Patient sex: M
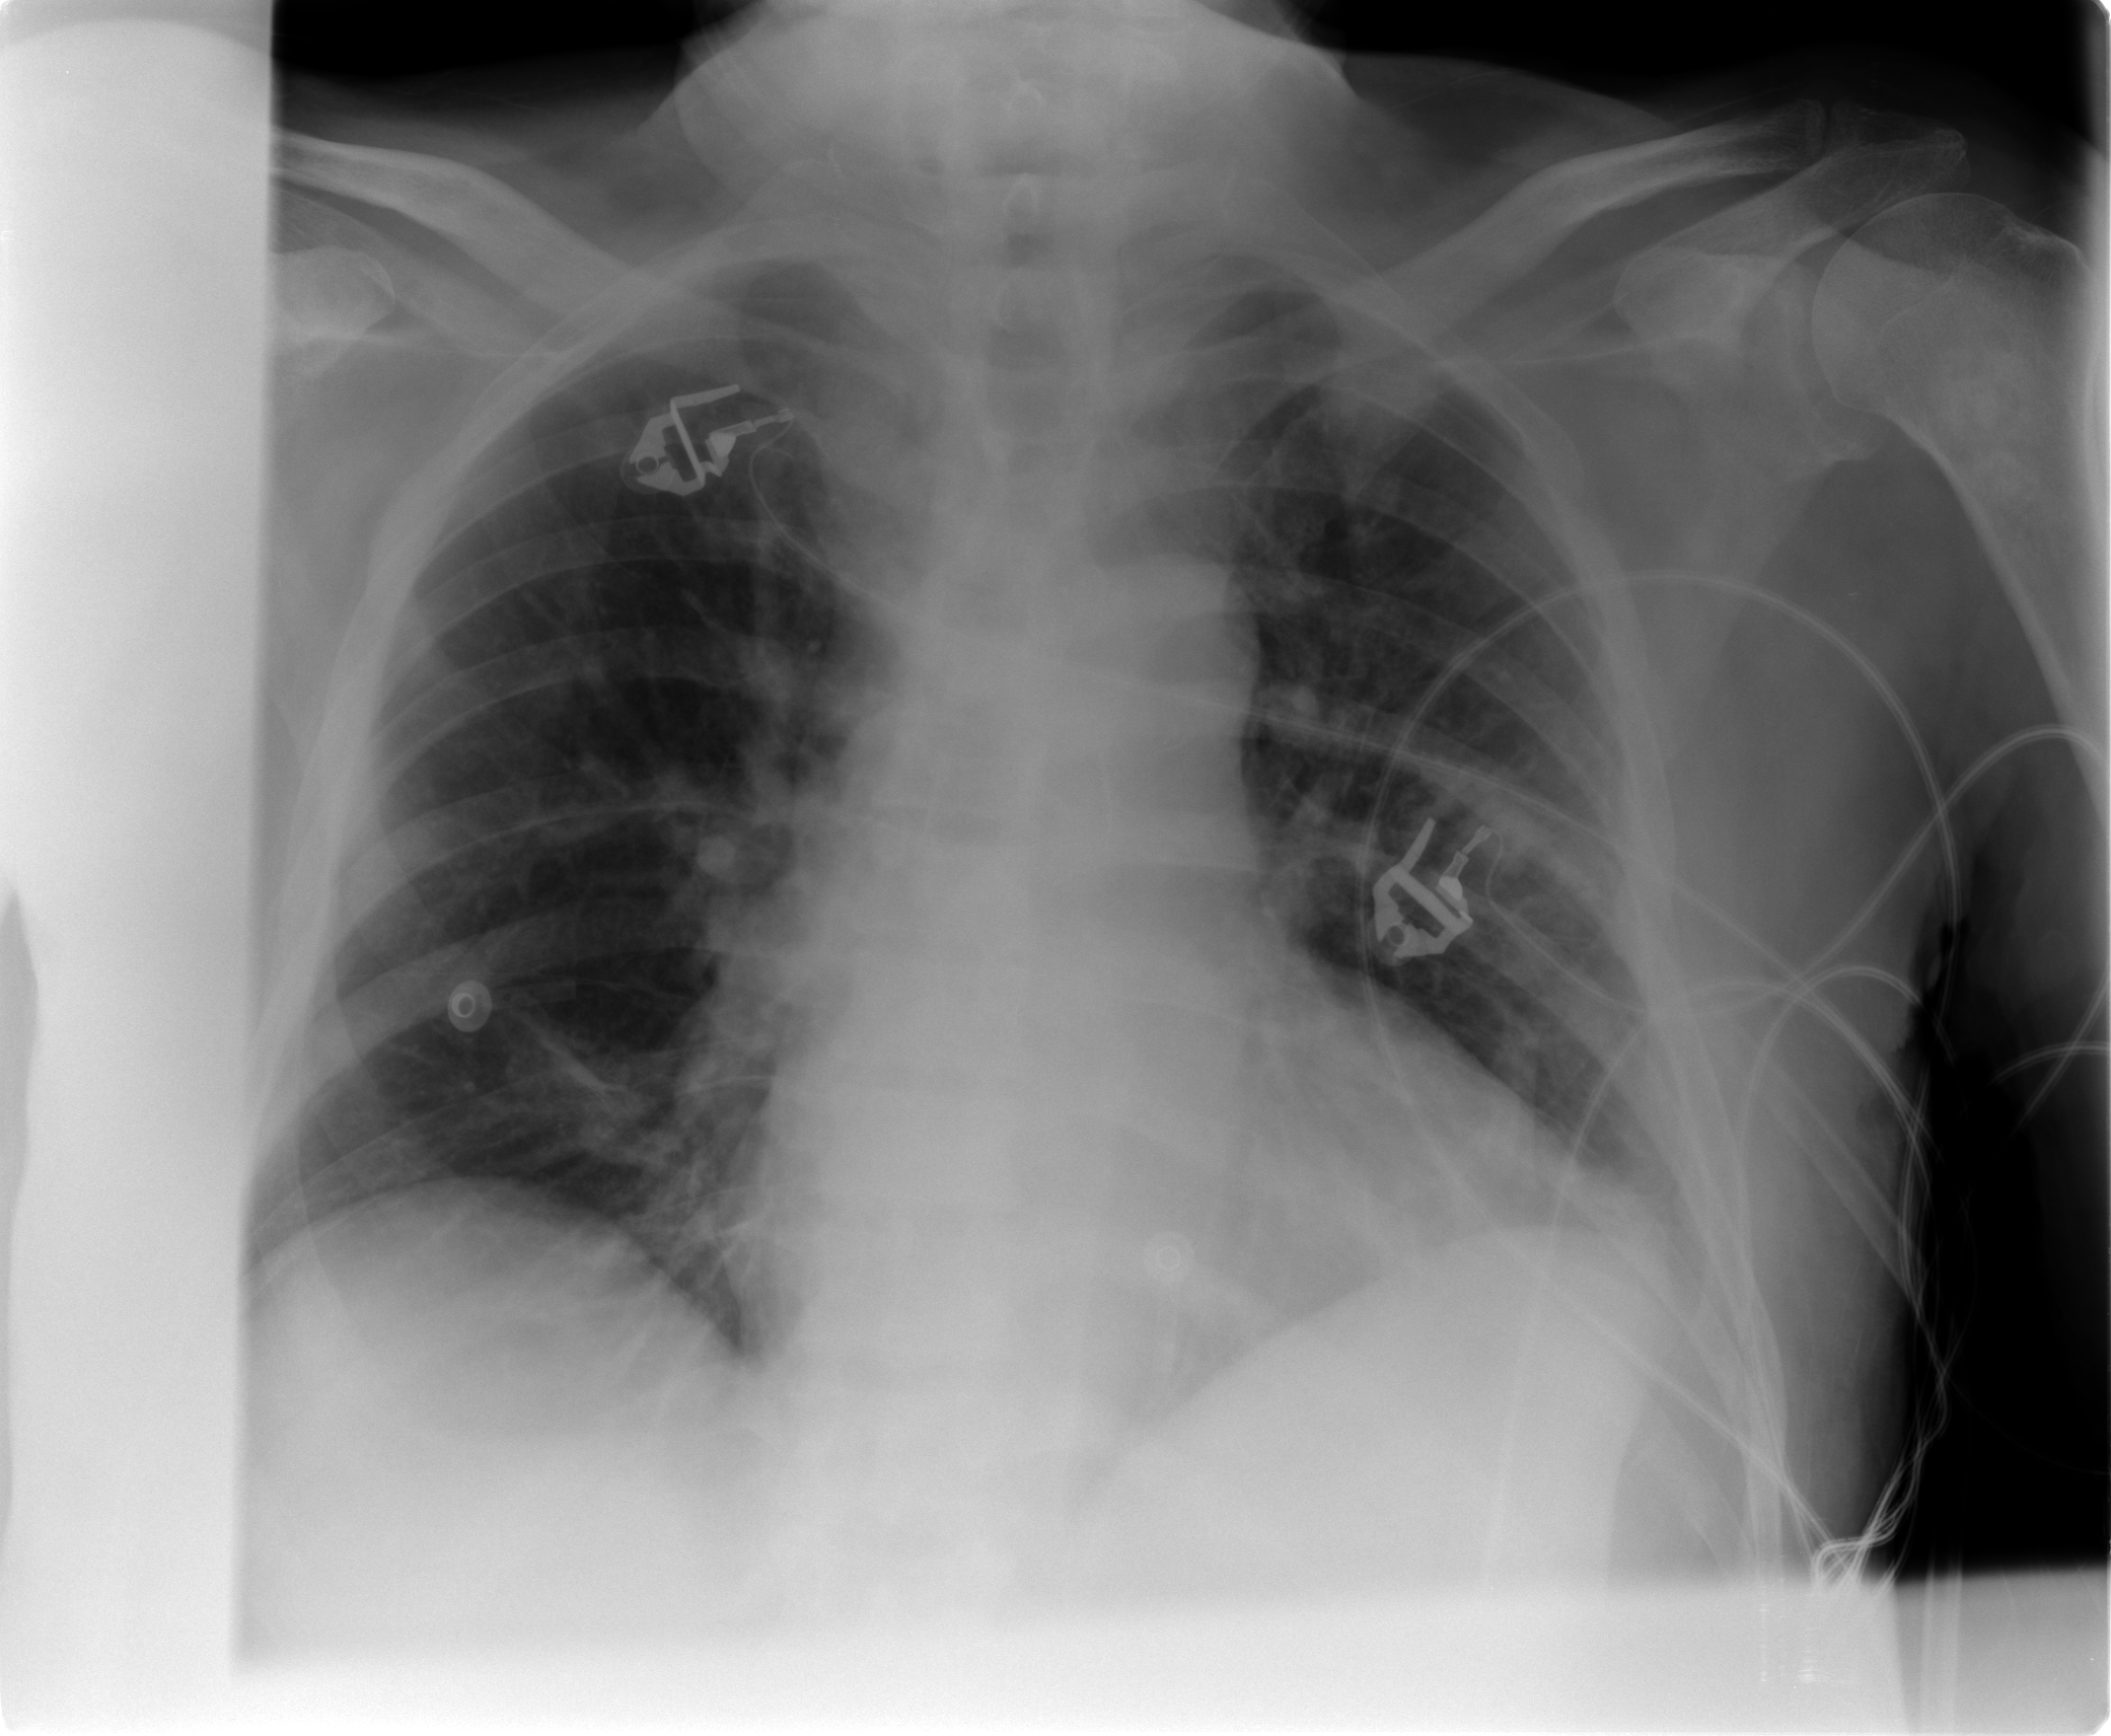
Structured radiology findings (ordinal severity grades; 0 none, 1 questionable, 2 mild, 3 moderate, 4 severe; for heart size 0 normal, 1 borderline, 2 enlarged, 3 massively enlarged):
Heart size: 0
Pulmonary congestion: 0
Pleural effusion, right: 0
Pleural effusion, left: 2
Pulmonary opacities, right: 0
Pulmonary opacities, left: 2
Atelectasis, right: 0
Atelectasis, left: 2